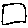
Label: square